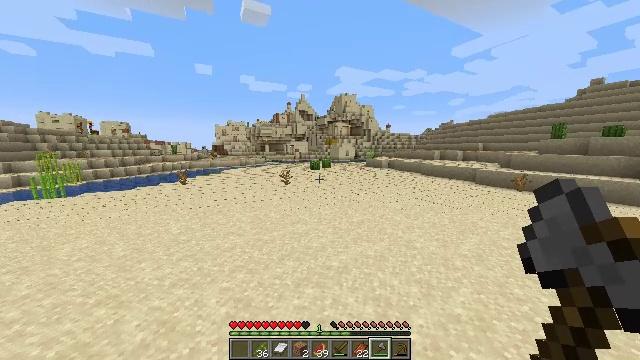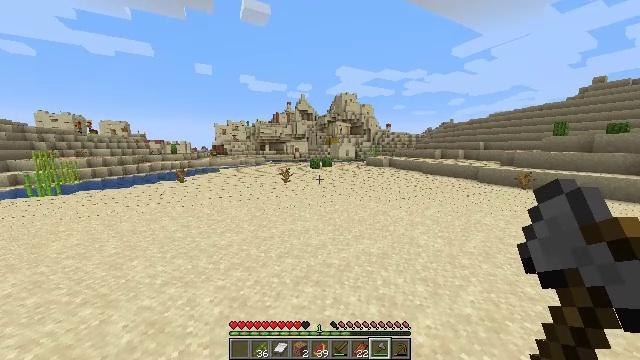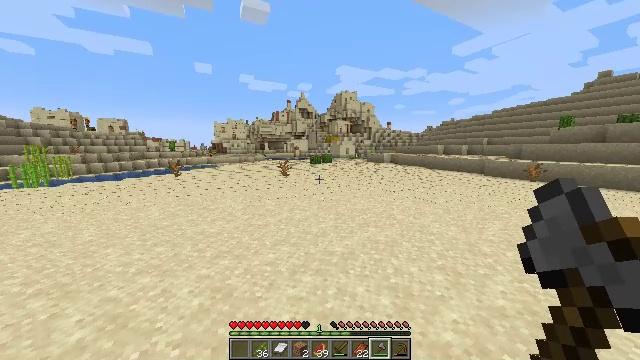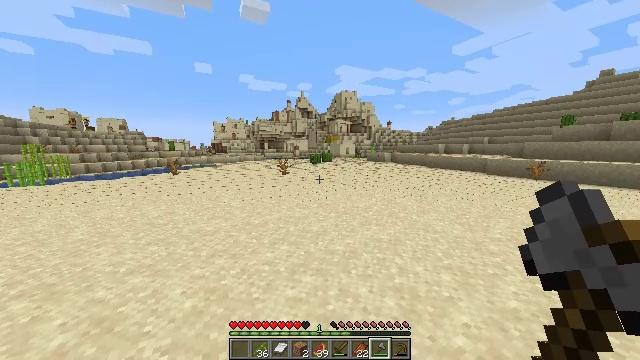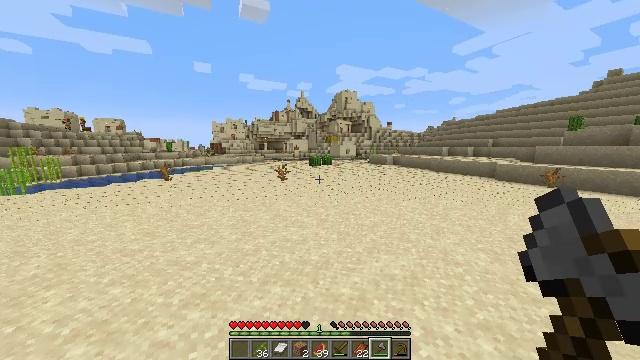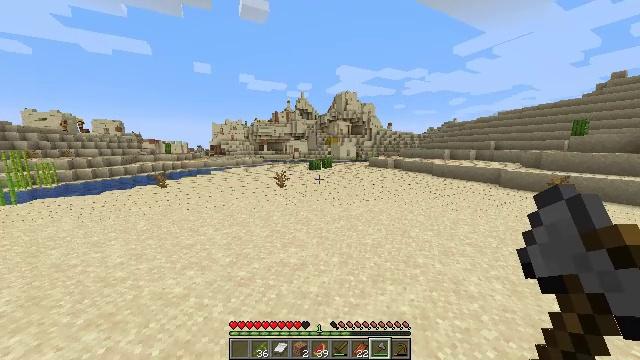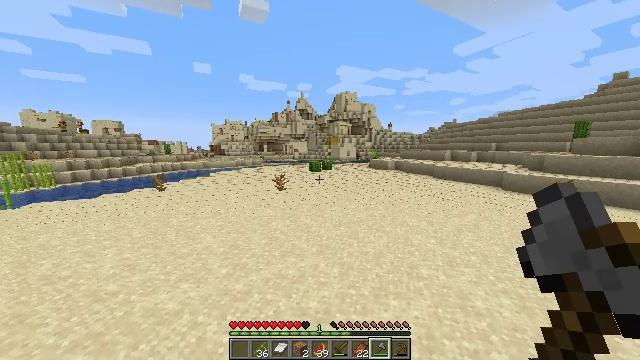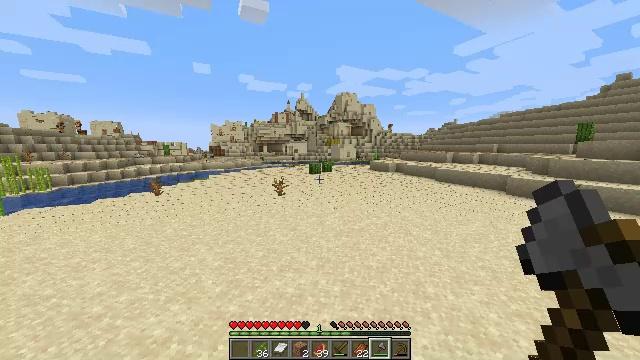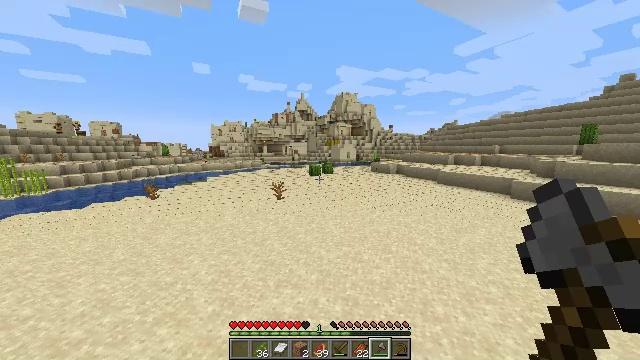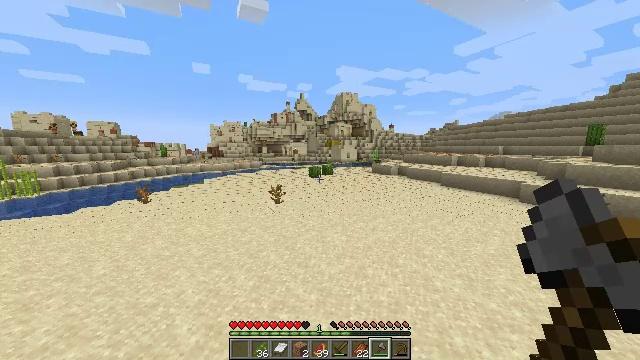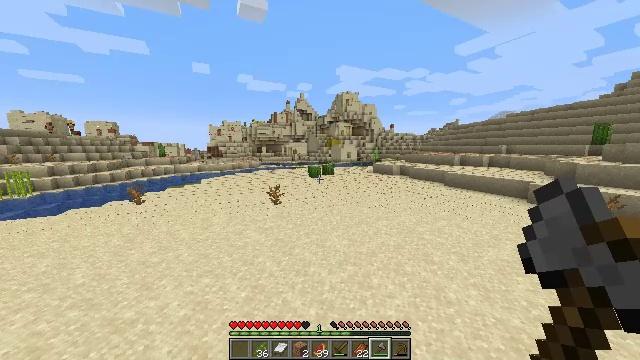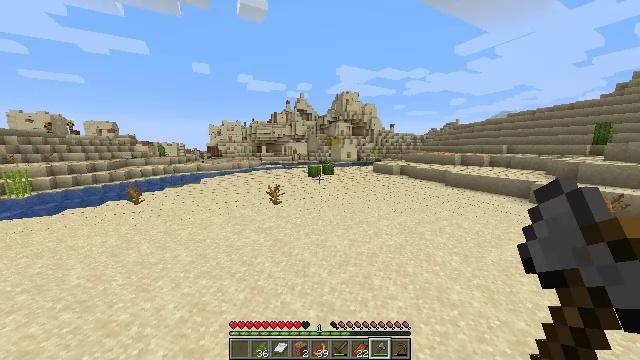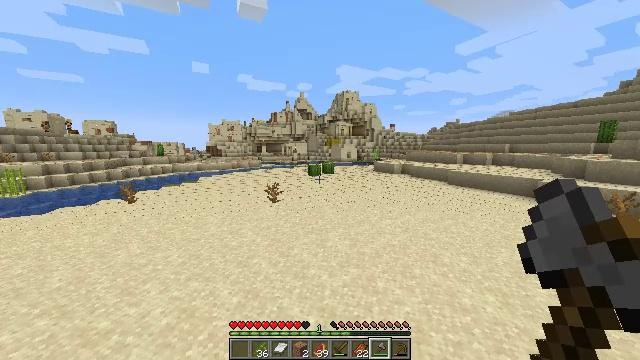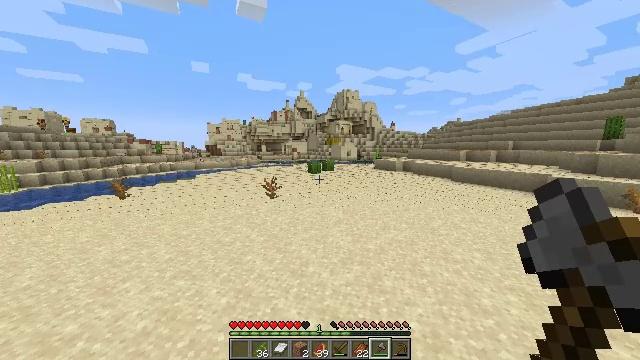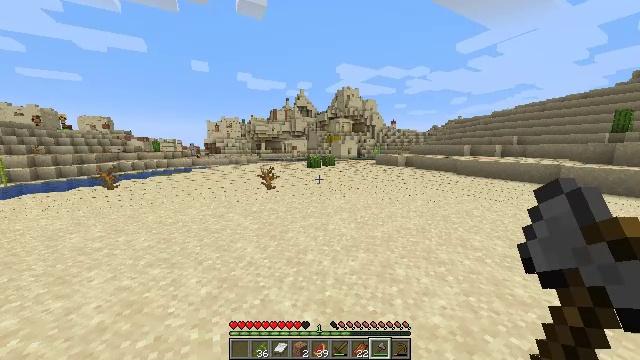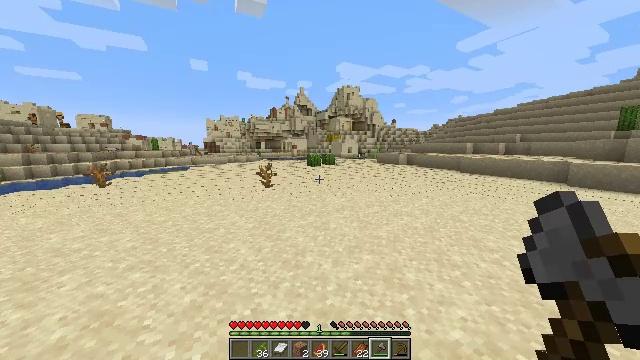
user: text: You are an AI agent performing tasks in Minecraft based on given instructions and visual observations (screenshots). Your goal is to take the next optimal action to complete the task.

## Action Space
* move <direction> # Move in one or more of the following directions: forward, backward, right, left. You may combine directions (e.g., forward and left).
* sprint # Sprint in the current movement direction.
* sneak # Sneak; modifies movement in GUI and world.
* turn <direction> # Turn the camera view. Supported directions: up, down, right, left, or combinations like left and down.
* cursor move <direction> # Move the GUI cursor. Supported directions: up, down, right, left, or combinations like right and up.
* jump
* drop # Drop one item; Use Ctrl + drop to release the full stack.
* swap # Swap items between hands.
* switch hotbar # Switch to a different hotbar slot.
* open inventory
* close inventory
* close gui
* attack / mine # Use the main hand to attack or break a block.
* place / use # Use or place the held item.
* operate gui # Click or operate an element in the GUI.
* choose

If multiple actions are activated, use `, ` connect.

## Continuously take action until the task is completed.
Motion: motion action
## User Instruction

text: Left-click to break the smooth sandstone slab.
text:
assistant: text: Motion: move forward, jump
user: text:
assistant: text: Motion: move forward, jump
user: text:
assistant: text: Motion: move forward, sprint, jump
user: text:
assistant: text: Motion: move forward, sprint, jump
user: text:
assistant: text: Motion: move forward, sprint, jump
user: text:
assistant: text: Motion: move forward, sprint, jump
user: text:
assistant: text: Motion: move forward, jump
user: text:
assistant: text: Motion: move forward, jump
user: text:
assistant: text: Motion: move forward, jump
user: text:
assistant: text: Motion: move forward, jump
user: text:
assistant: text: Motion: move forward, jump
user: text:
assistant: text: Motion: move forward, jump
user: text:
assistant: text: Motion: move forward, jump
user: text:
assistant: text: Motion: move forward, sprint, jump
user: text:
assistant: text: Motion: move forward, sprint, jump
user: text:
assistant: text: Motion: move forward, sprint, jump
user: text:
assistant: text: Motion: move forward, sprint, jump
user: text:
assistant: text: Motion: move forward, sprint, jump
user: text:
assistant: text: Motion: move forward, jump
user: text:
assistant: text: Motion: move forward, jump
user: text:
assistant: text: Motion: move forward, jump
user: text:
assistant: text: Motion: move forward, jump
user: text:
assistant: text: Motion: move forward, jump
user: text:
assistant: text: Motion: move forward, jump
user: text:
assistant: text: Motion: move forward, turn left, jump
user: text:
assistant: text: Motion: move forward, sprint, turn left, jump
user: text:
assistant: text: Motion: move forward, sprint, turn left, jump
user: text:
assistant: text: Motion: move forward, sprint, turn left, jump
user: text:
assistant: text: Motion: move forward, sprint, turn left, jump
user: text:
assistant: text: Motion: move forward, jump